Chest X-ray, PA view. Patient: 47 years old, sex F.
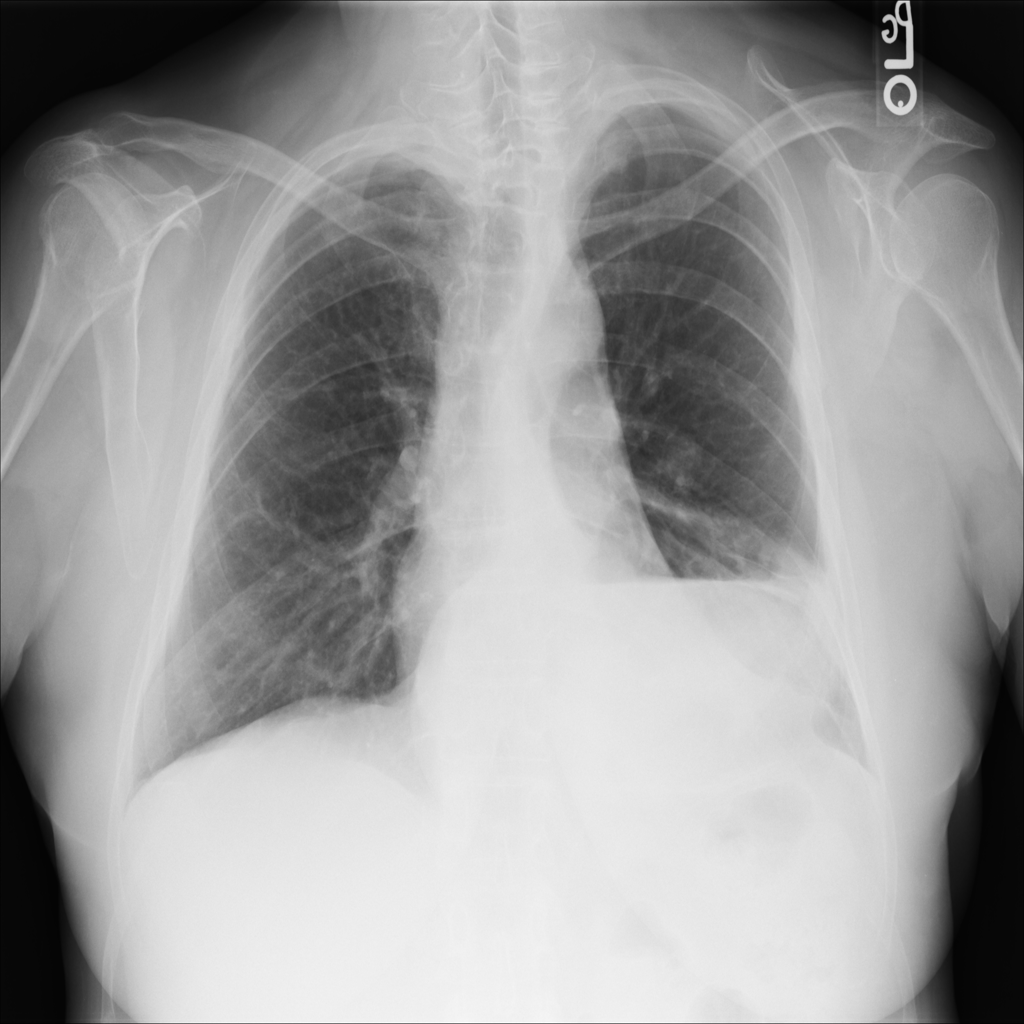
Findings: Hernia